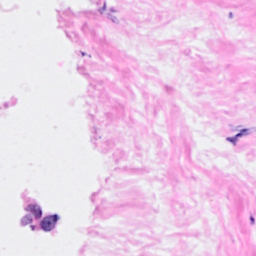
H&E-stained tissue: Breast